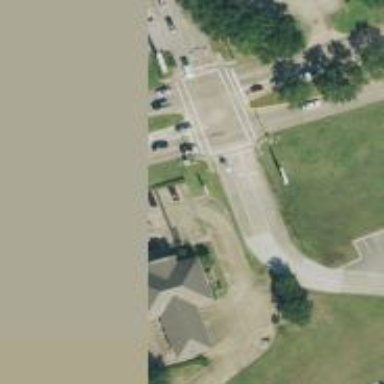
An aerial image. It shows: Secondary link road leading to driveway.